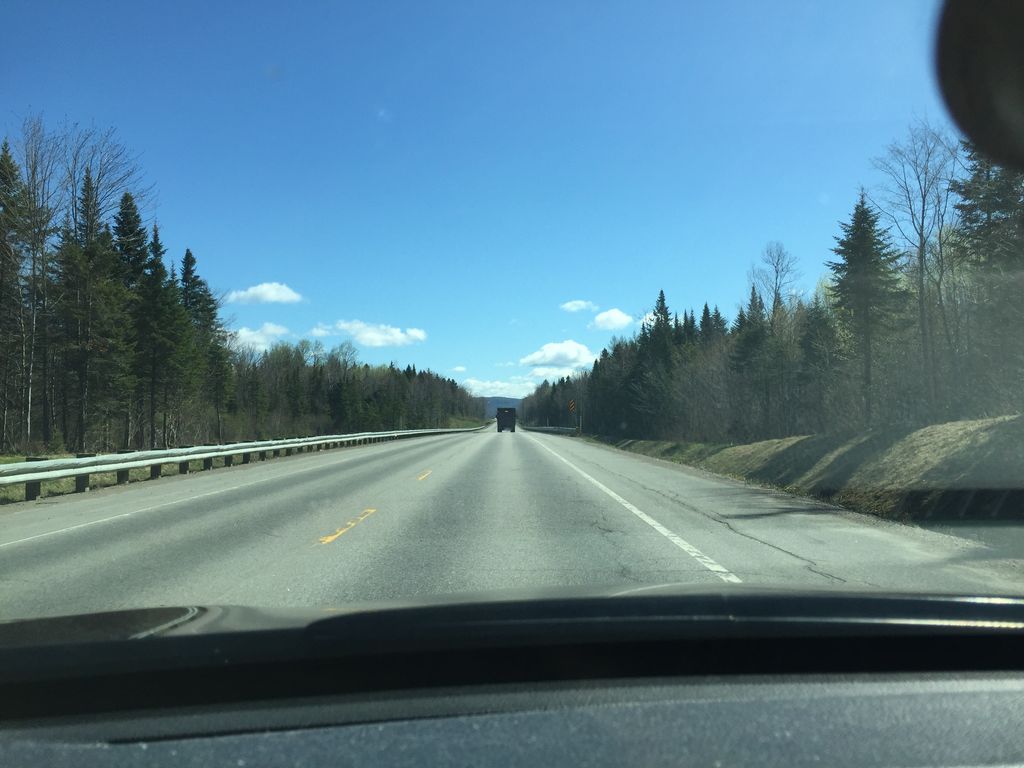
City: quebec_city